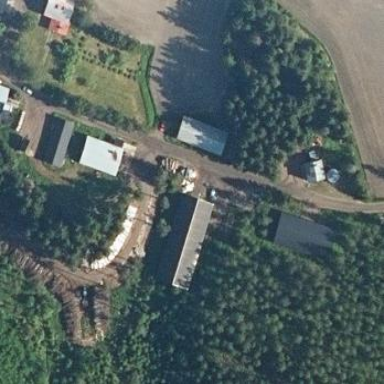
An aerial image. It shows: Farmyard area.